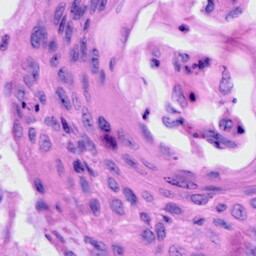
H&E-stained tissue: Cervix